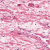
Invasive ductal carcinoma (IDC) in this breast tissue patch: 0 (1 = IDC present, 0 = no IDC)